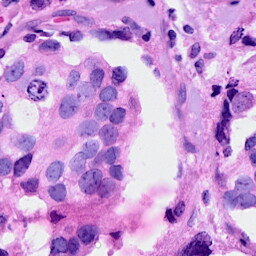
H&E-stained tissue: Breast